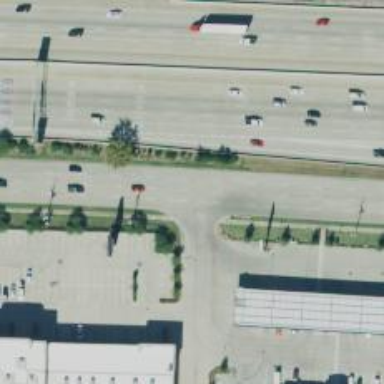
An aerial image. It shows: Secondary road with frontage road alongside.